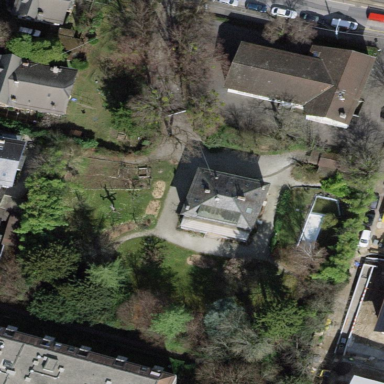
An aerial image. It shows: Garden surrounded by fence.